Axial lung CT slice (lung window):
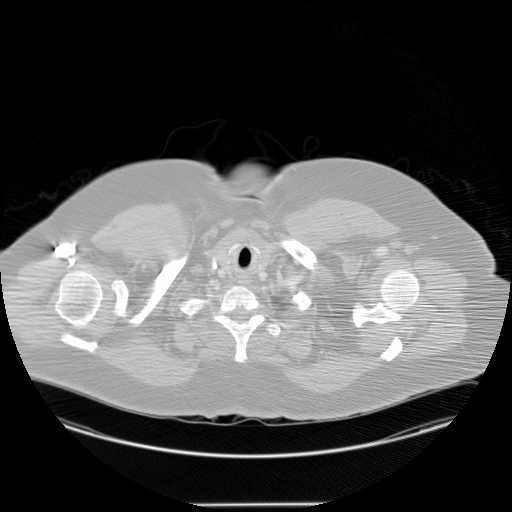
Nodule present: no